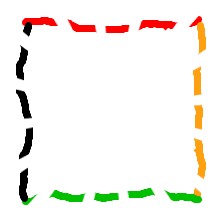
Shape: square